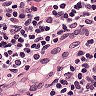
Metastatic tissue present: no